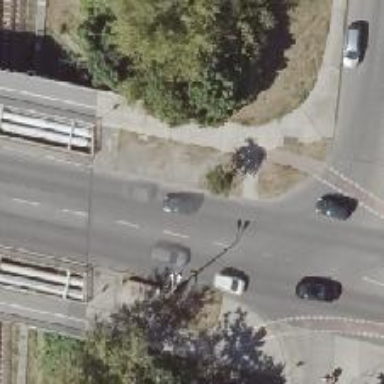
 featuring separate cycle track and sidewalks on both sides."